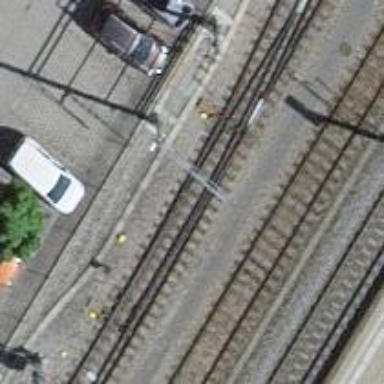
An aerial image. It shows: Railway switch.